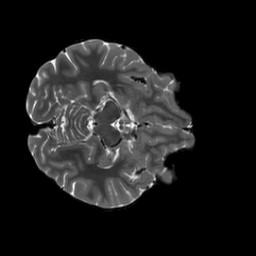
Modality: T2w
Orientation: axial
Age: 18
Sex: female
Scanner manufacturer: siemens
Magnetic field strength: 3 T
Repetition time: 3.2 s
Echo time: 0.566 s